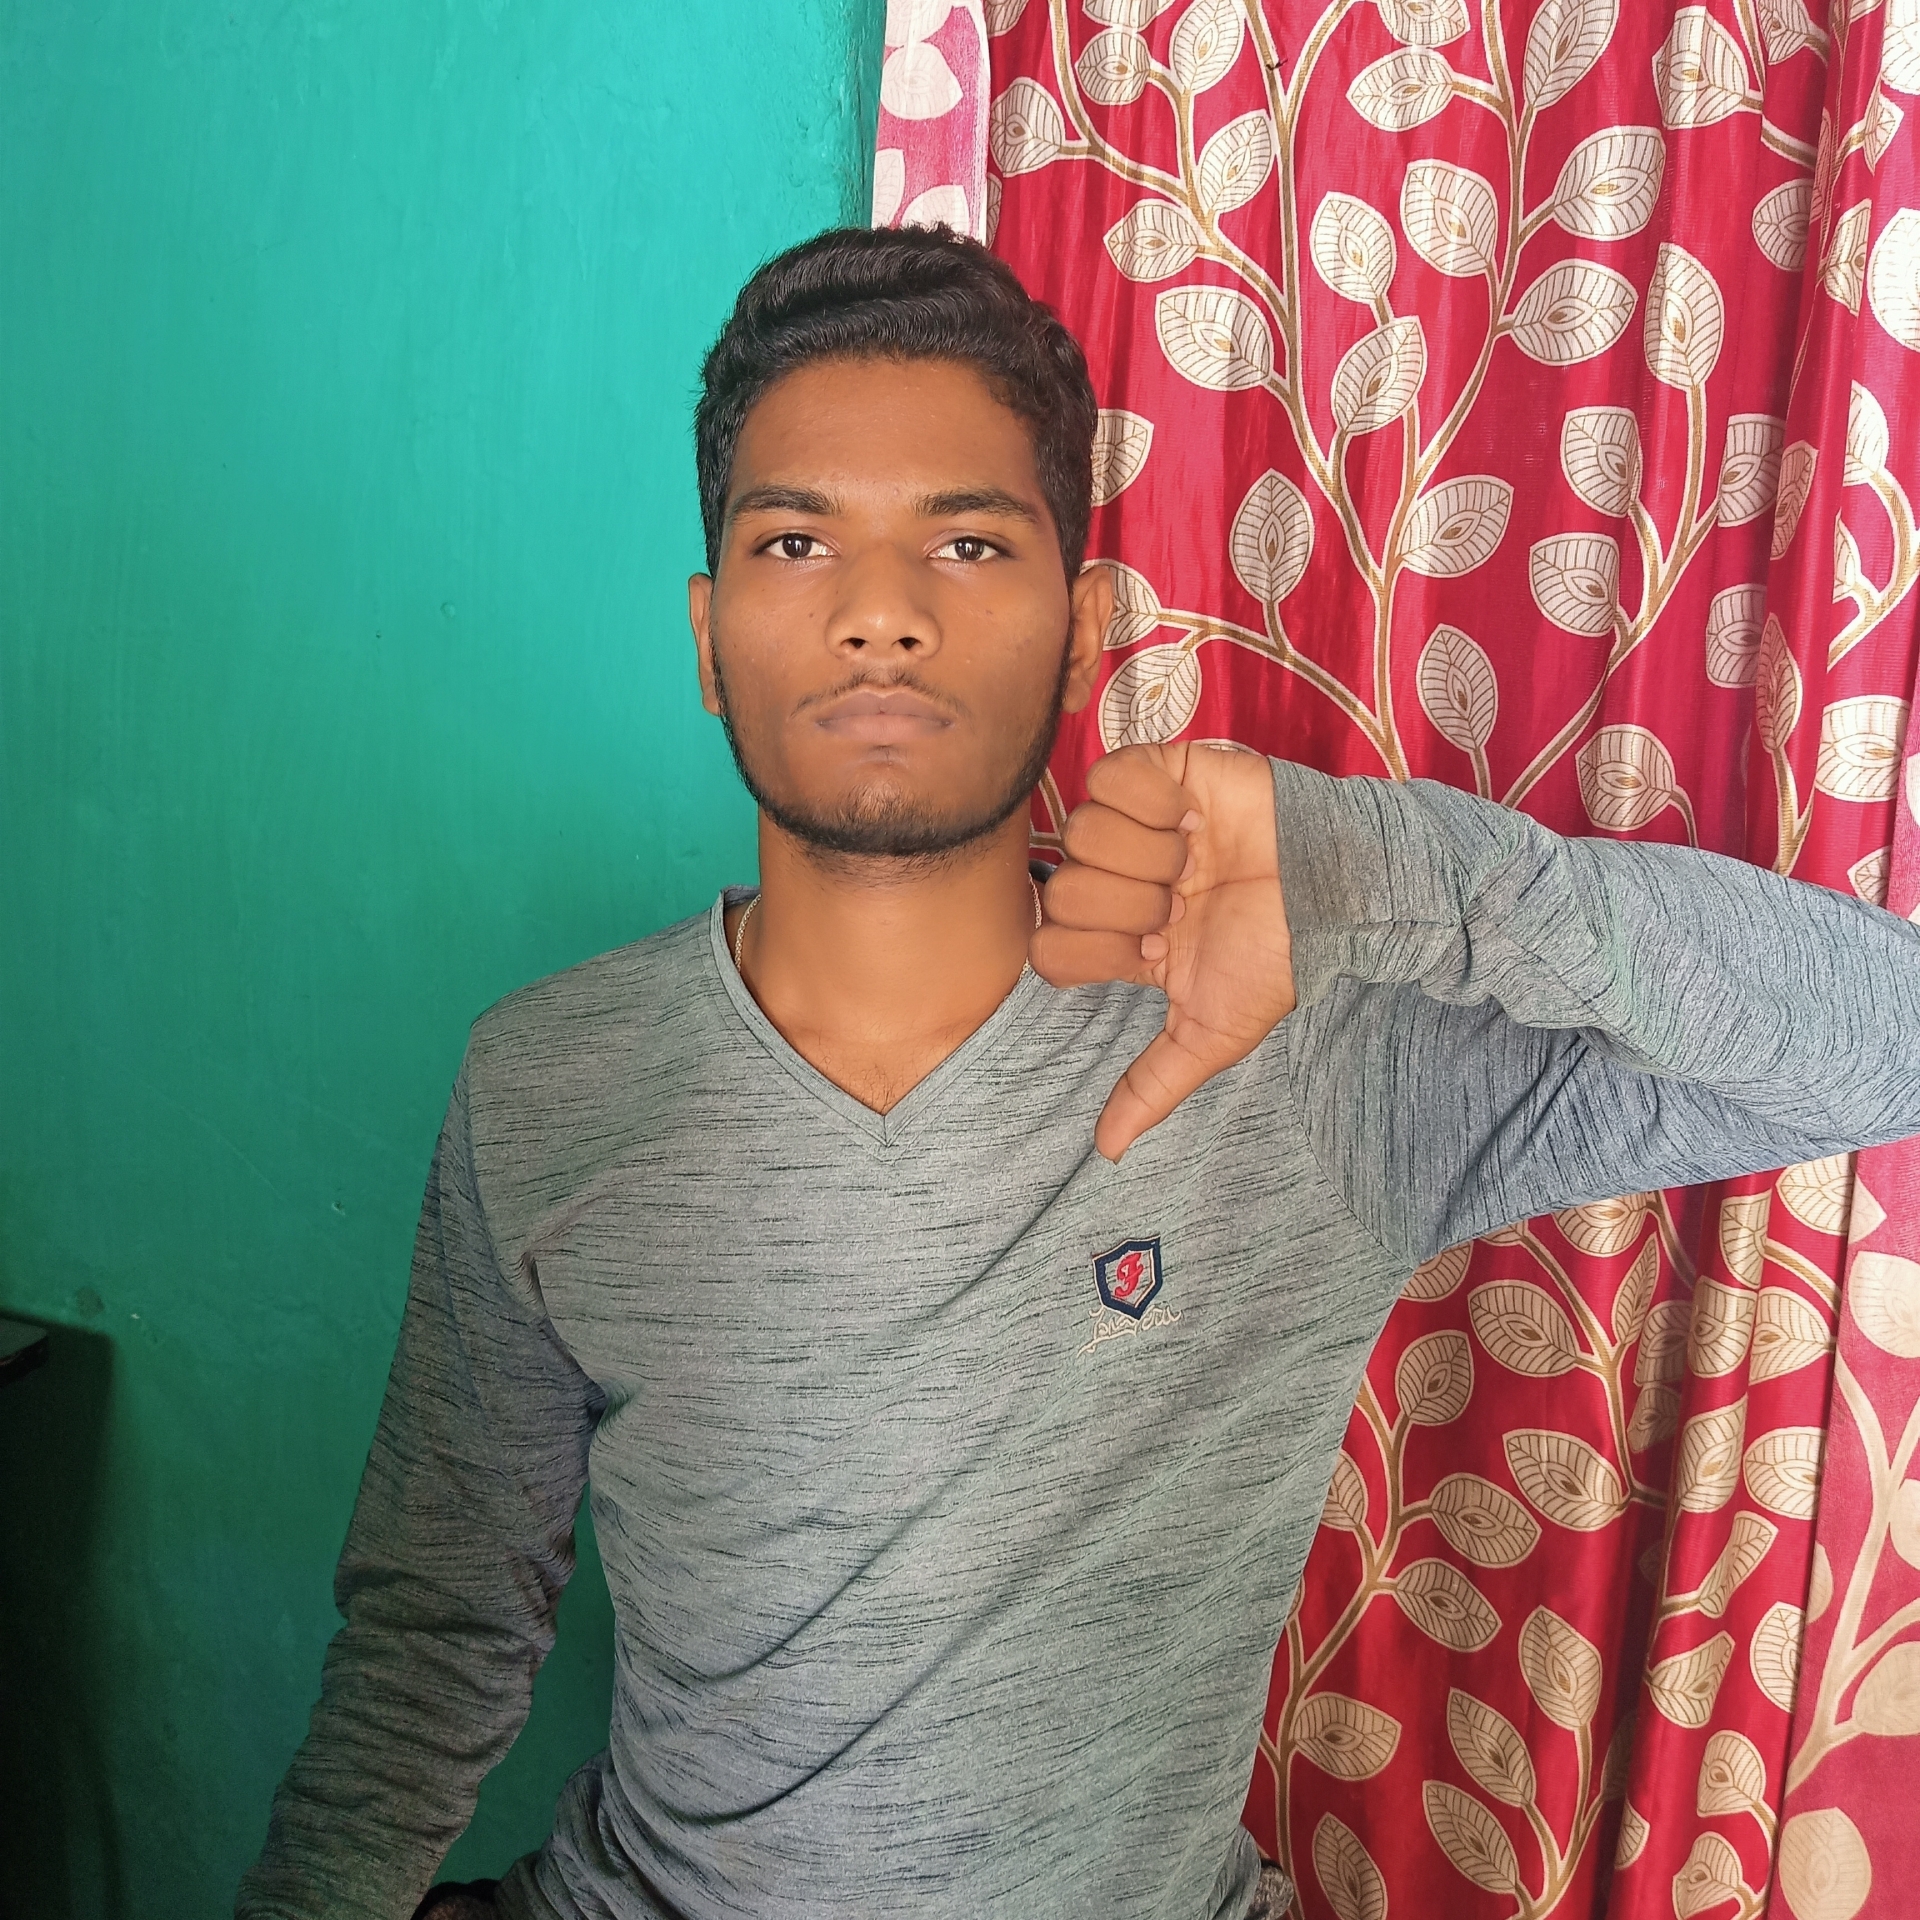
Label: clear